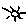
Label: sun